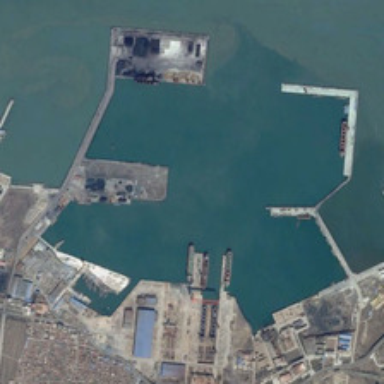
An empty port is near some buildings .